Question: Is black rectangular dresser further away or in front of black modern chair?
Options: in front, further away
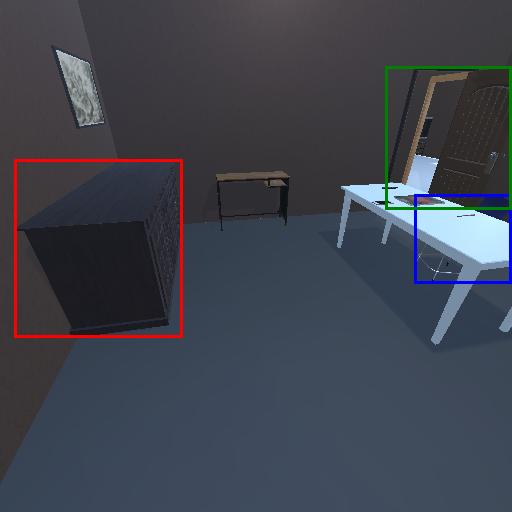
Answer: in front